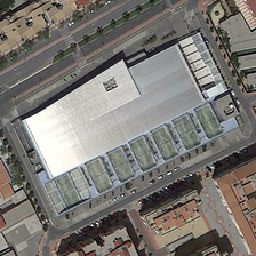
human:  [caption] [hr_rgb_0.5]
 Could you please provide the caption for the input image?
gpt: There is a big stadium beside the highway.

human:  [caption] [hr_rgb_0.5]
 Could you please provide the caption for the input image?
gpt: The stadium is surrounded by dense residential areas.

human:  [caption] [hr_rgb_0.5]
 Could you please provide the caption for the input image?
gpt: There is a big stadium by the road.

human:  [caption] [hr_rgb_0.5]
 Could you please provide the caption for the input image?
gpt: The stadium is surrounded by dense residential areas.

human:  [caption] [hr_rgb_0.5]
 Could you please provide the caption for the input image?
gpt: Beside the road is a big stadium.